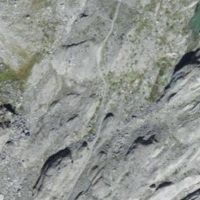
EUNIS habitat code: 48
Species observed at this site:
Saxifraga aizoides